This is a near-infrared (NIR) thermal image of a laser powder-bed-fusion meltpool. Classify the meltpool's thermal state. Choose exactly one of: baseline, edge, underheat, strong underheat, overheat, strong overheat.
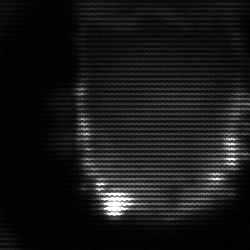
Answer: baseline